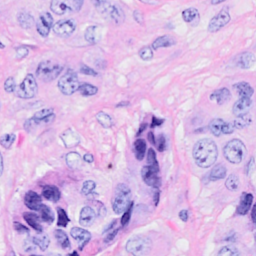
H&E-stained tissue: Breast